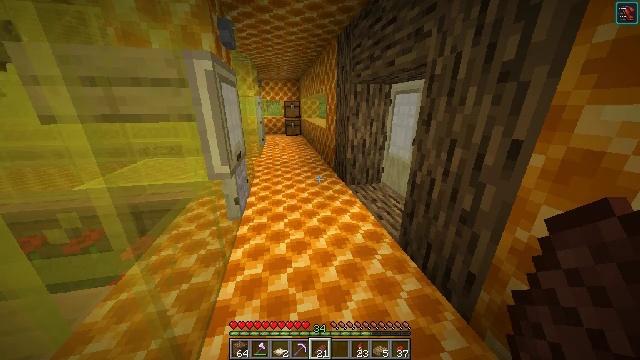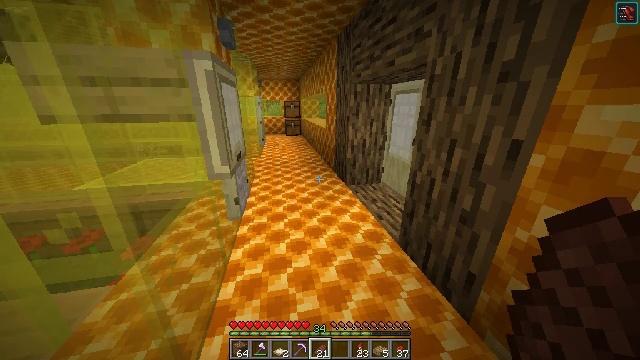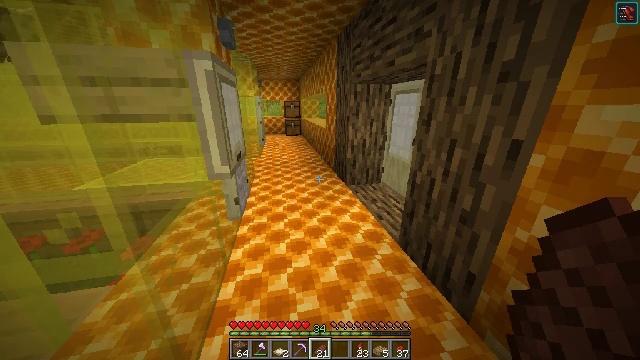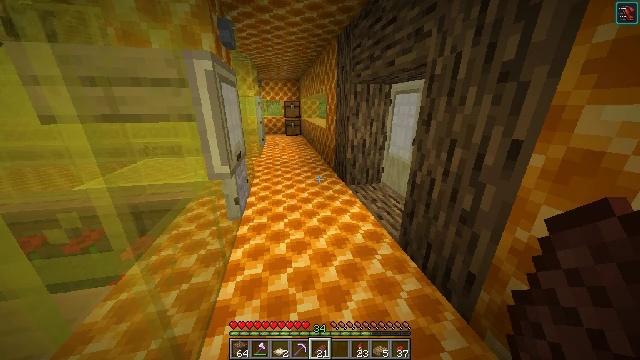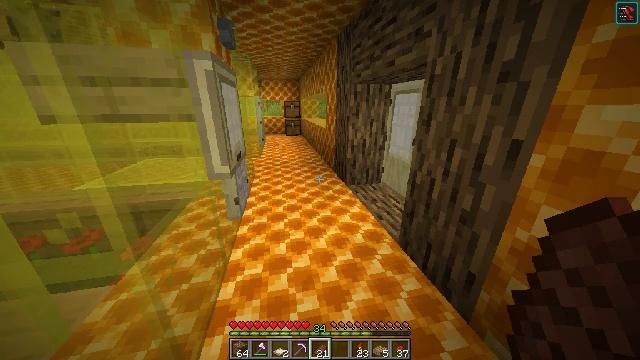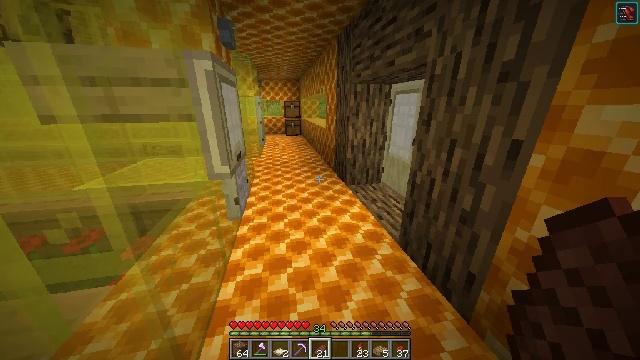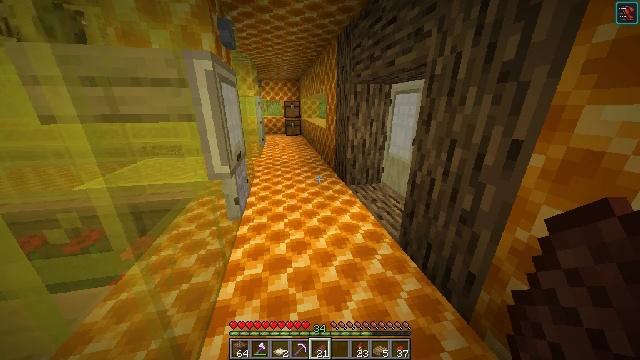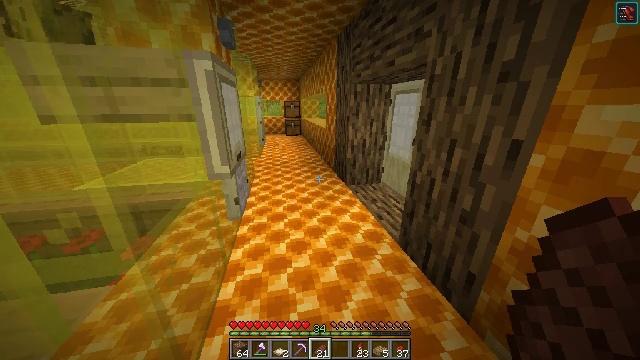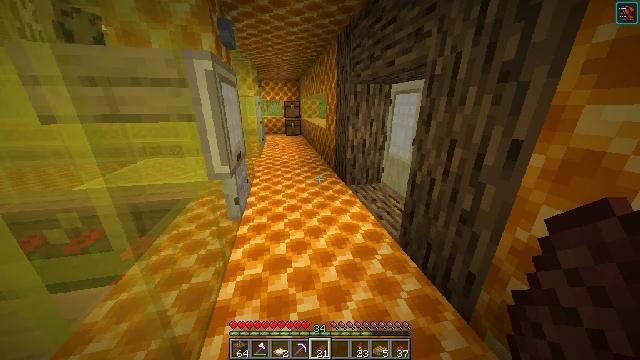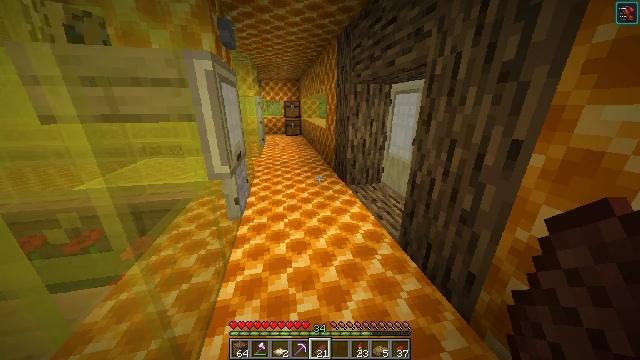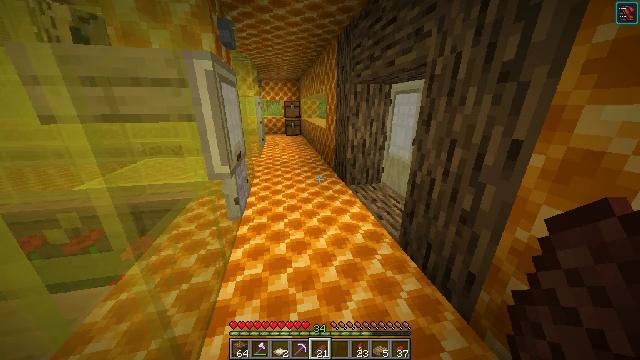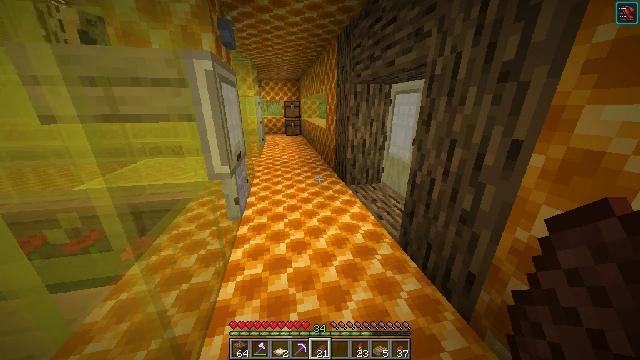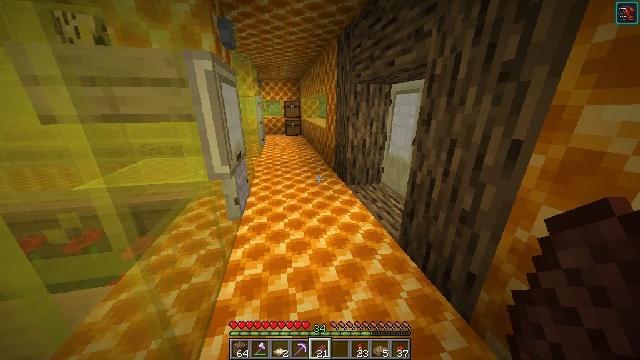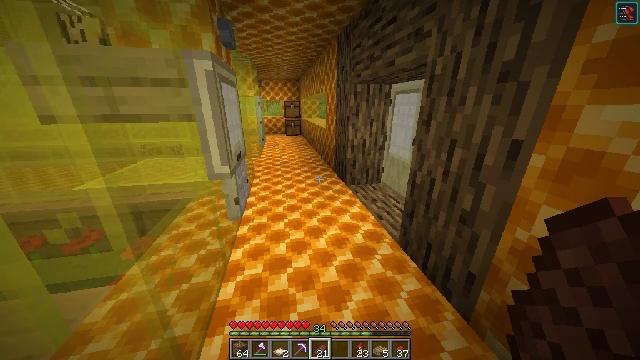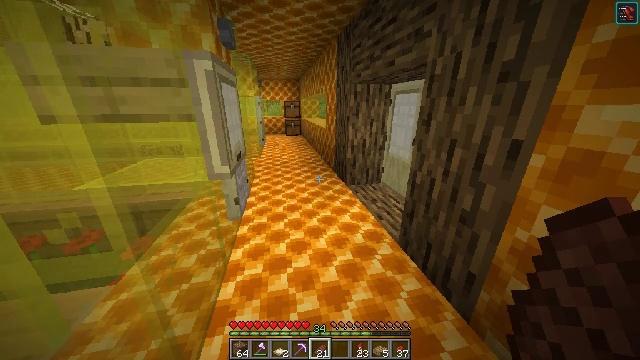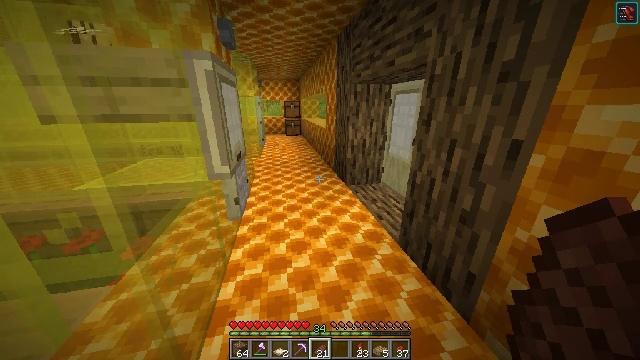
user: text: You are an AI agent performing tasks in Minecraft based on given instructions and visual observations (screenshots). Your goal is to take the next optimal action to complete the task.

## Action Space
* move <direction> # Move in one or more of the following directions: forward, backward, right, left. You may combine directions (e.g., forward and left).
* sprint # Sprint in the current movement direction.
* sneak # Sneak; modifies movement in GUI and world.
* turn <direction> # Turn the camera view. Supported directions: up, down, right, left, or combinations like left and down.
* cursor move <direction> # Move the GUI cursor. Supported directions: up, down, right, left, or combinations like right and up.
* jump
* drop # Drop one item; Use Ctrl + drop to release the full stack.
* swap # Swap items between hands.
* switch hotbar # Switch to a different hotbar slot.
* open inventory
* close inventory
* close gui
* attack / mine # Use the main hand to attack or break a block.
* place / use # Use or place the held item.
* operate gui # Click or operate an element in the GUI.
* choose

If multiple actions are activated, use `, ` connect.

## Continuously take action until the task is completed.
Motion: motion action
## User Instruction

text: Form a honey block with honey bottles in the grid.
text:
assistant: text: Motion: no_op
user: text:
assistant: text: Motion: no_op
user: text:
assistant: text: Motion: no_op
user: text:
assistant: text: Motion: no_op
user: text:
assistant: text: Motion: no_op
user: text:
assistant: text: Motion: no_op
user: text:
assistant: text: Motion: no_op
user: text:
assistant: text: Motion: no_op
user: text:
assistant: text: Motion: no_op
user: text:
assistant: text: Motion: no_op
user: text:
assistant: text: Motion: no_op
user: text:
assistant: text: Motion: no_op
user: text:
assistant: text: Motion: no_op
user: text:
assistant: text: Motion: no_op
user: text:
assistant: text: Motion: no_op
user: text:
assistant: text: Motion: no_op
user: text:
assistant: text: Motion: no_op
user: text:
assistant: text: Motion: no_op
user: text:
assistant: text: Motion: no_op
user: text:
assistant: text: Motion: no_op
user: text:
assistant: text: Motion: turn left and down
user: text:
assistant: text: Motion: turn left and up
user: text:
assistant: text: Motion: turn left
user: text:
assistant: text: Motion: turn left
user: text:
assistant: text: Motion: turn left
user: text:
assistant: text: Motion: turn left and down
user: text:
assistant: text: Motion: no_op
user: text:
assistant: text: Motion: no_op
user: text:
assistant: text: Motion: no_op
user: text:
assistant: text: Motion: no_op